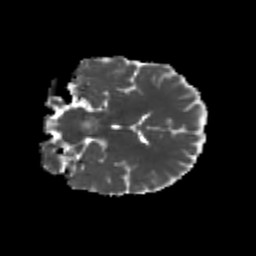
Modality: MD
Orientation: coronal
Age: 26
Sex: female
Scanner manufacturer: siemens
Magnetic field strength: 3 T
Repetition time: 3.5 s
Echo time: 0.104 s